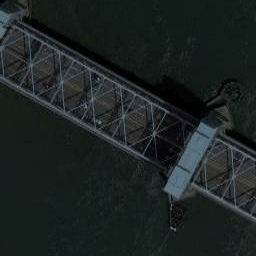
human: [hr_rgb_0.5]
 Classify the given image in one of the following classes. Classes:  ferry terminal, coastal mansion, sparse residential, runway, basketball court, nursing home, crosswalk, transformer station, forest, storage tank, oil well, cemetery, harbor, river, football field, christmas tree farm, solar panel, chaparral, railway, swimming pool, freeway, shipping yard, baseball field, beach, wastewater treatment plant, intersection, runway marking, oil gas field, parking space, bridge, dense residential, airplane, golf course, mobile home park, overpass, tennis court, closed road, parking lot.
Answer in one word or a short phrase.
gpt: bridge